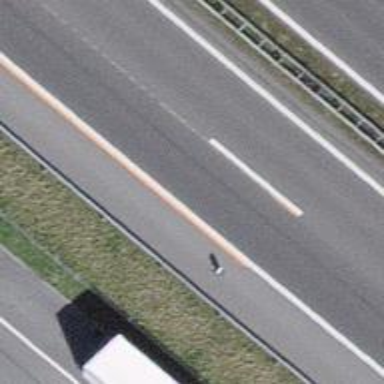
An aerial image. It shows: View of motorway.